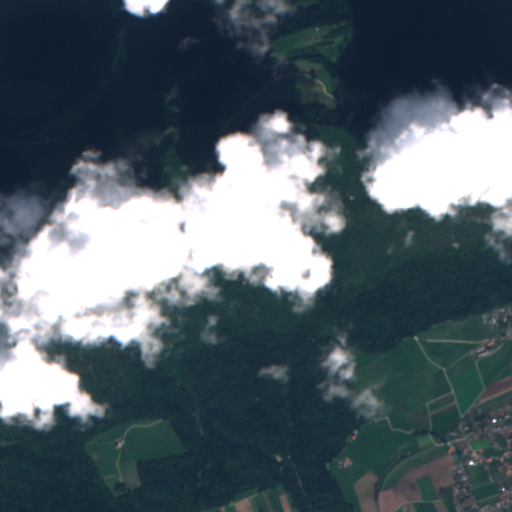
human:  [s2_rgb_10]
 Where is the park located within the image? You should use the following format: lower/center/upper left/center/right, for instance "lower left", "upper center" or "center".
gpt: The park is located in the lower right of the image.
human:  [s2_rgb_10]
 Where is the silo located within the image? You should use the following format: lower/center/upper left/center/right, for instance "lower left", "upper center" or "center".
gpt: The silo is located in the lower left of the image.
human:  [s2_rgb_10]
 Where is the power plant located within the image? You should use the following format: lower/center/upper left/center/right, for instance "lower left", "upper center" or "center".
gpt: There is no power plant in the image.